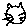
Label: cat